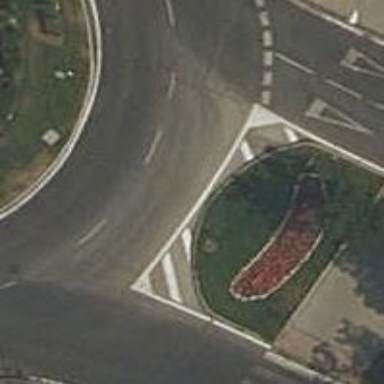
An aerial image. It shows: Secondary road leading to roundabout.